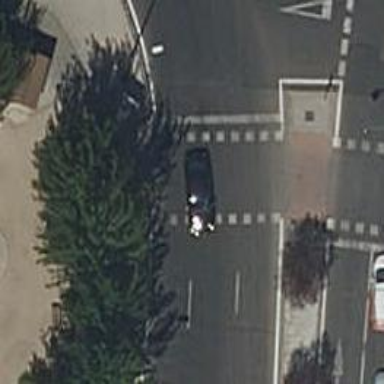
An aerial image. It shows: Zebra crossing with traffic signals. The crossing is marked by traffic lights.